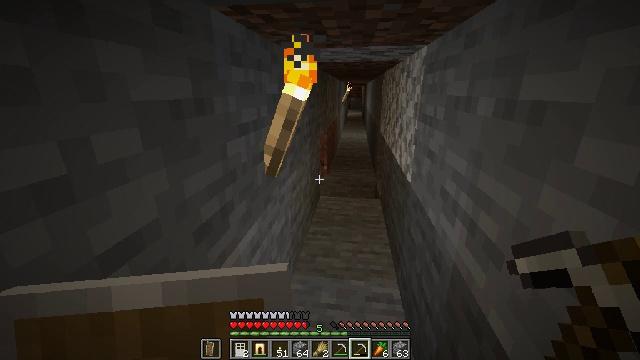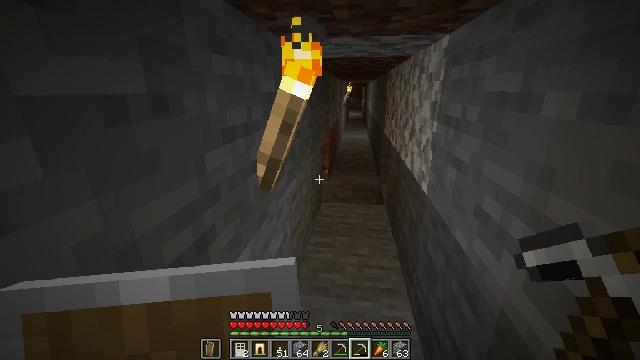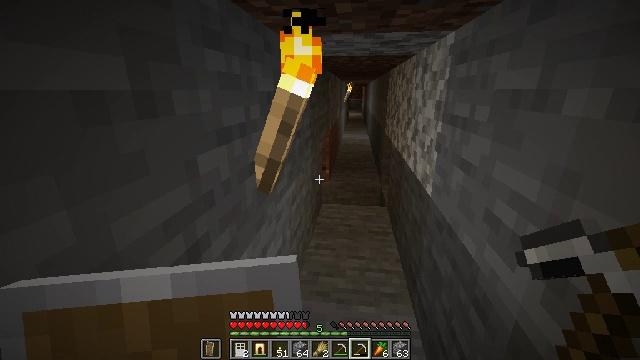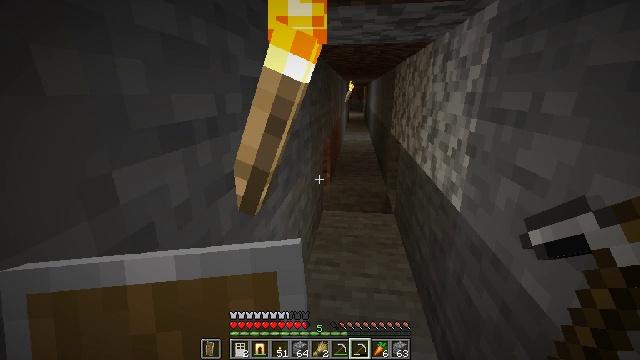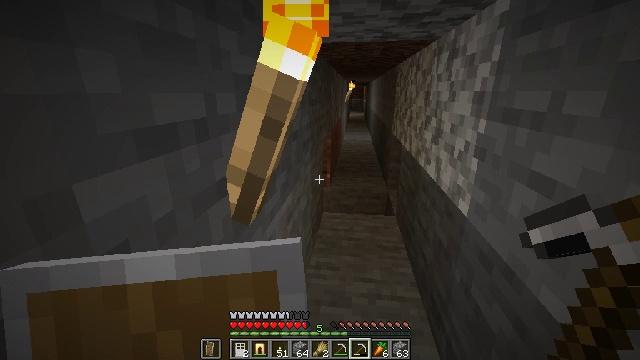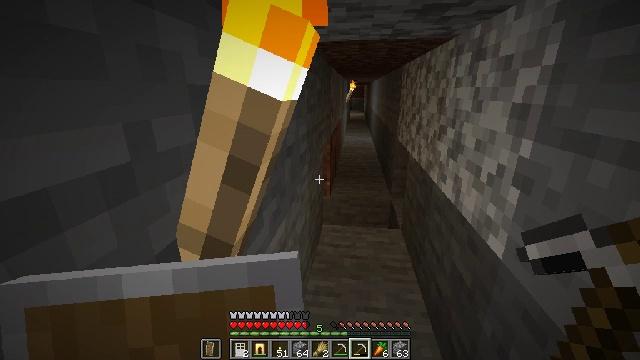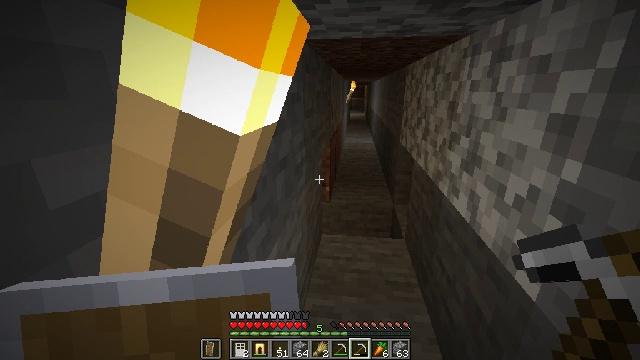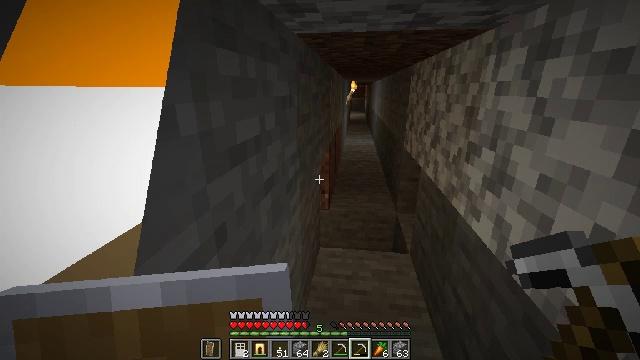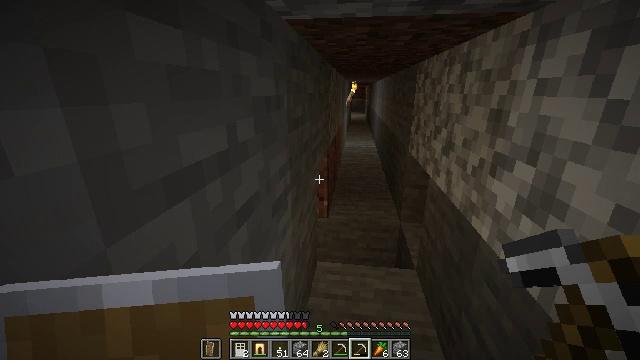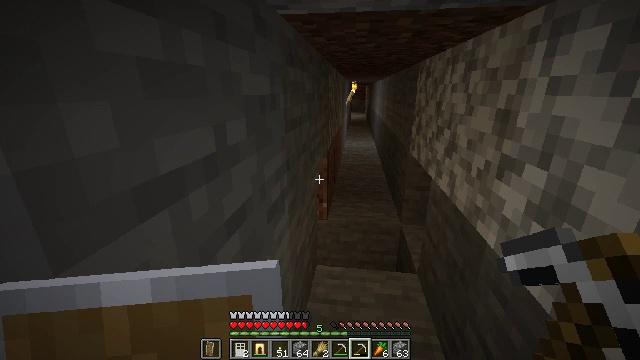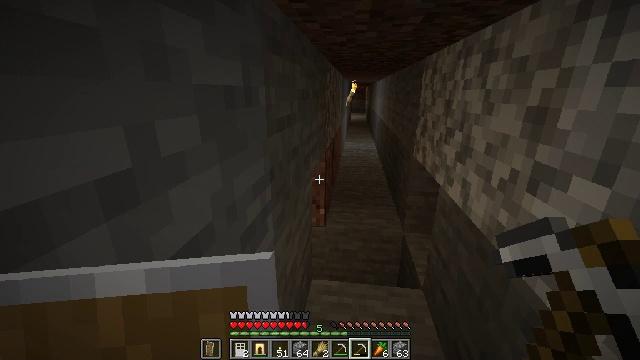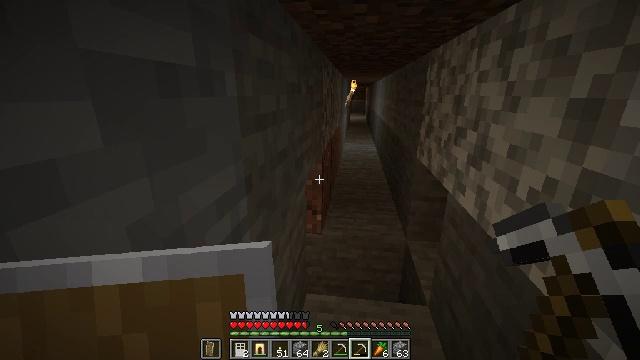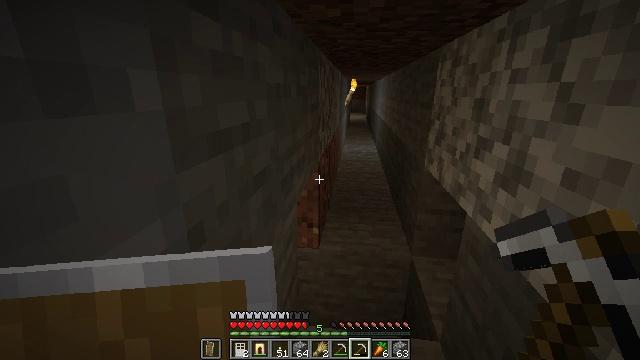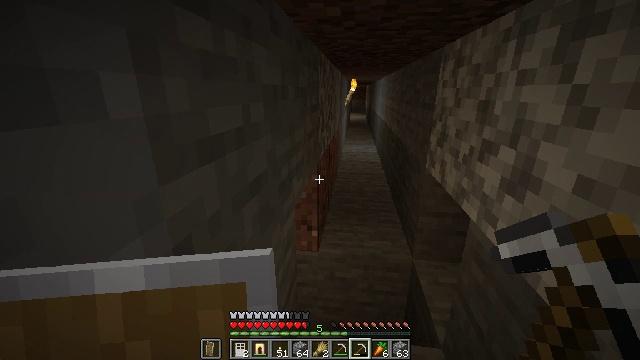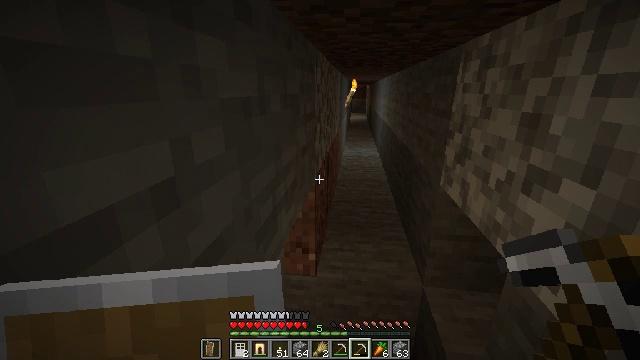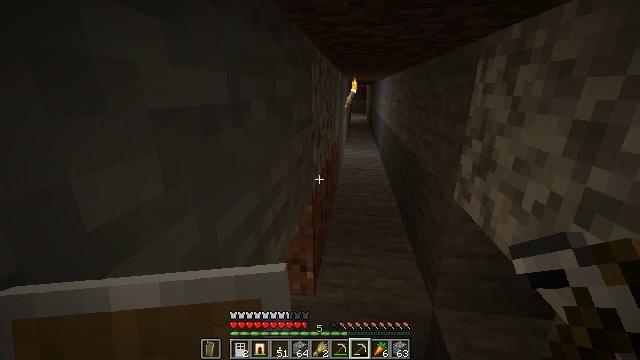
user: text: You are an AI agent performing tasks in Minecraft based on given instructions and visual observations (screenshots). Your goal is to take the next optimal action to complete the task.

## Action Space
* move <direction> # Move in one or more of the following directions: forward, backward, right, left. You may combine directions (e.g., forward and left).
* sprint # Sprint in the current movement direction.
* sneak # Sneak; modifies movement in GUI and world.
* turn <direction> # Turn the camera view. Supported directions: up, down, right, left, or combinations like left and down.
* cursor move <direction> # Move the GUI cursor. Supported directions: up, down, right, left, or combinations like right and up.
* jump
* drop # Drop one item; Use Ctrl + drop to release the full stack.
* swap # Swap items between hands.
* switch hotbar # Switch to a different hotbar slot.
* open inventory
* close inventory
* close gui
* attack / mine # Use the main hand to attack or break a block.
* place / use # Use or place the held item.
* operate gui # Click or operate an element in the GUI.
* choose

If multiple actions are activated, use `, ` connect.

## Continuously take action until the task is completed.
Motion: motion action
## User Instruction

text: Retrieve the white bed for later use.
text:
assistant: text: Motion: move forward
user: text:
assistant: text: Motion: move forward
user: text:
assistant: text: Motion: move forward
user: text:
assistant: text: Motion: move forward
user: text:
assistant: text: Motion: move forward
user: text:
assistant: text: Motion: move forward
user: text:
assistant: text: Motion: move forward
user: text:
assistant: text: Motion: move forward
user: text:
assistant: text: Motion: move forward
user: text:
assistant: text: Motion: move forward
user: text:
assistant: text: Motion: move forward
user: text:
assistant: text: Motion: move forward
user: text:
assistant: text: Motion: move forward
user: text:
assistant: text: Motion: move forward
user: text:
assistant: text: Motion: move forward
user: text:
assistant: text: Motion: move forward
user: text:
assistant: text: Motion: move forward
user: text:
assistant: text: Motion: move forward
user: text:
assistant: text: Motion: move forward
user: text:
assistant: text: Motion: move forward
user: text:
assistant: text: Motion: move forward
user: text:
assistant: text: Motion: move forward
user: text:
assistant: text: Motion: move forward
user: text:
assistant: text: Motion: move forward
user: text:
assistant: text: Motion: move forward
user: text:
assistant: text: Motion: move forward
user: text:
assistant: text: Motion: move forward
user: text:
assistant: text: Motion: move forward
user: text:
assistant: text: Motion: move forward, turn left and down
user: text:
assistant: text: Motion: move forward